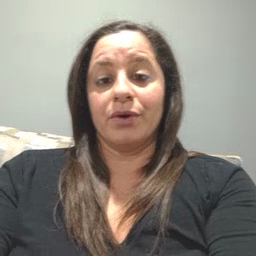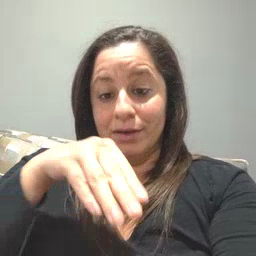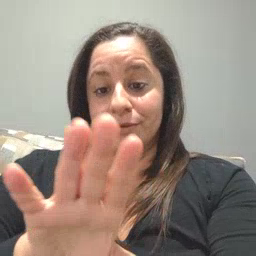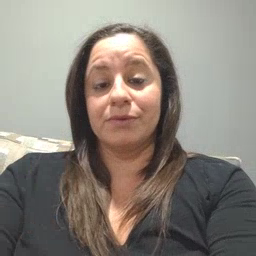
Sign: into